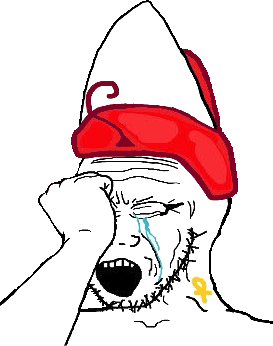
Label: 5_Soyjak